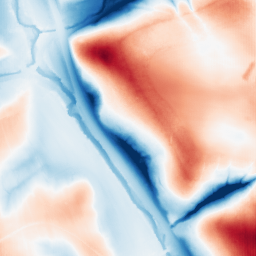
Category: edge_preserving
Decomposition family: guided
Decomposition parameters: radius: 32
eps: 1
Upsampling method: fft_zeropad
Upsampling parameters: scale: 4
Upsampling scale: 4